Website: crate-barrel
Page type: account-selection
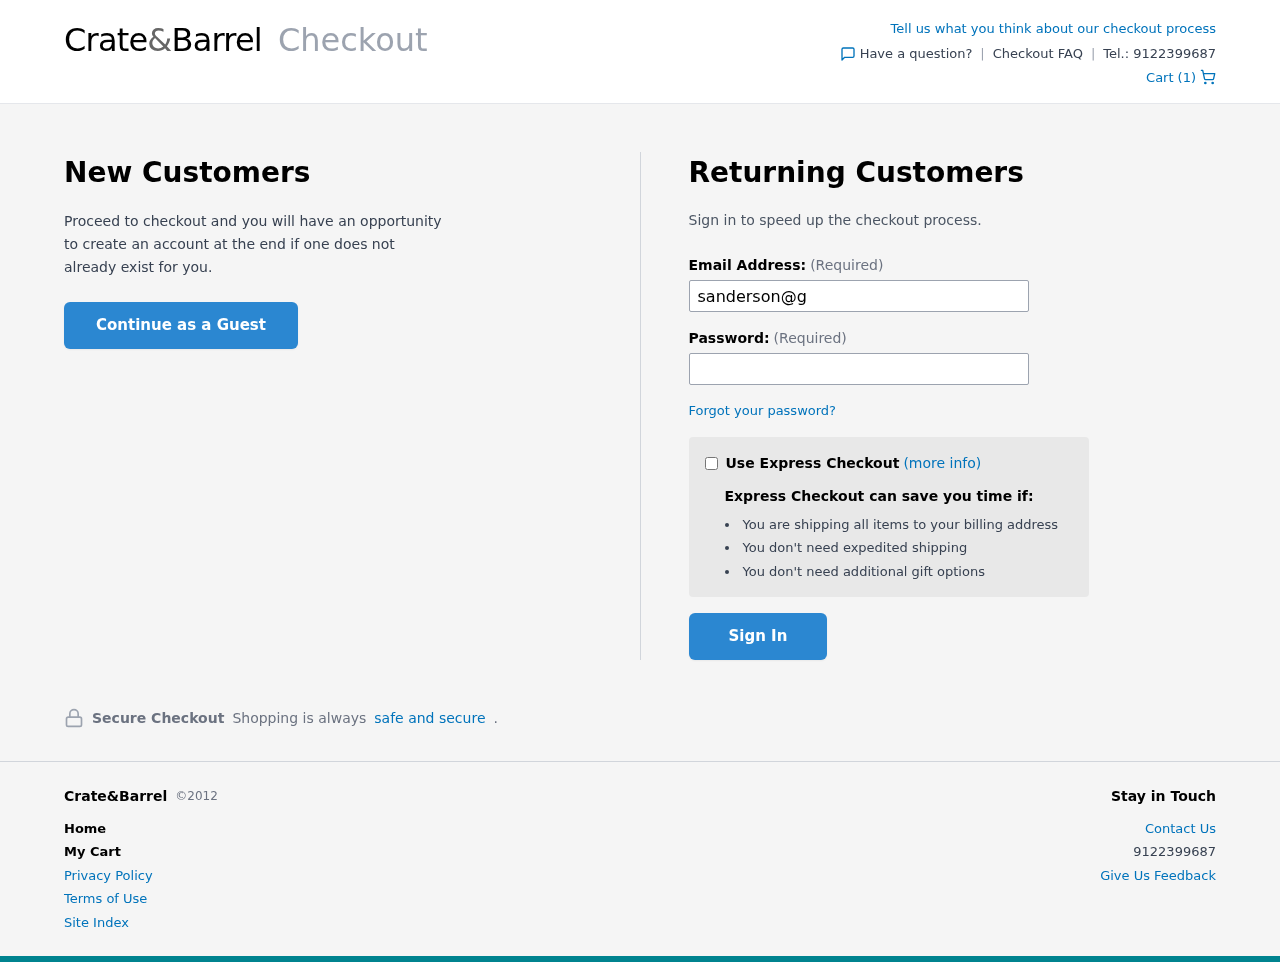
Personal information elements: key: PII_EMAIL
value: sanderson@gmail.com
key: PII_PHONE
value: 9122399687
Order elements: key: ORDER_NUM_ITEMS
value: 1